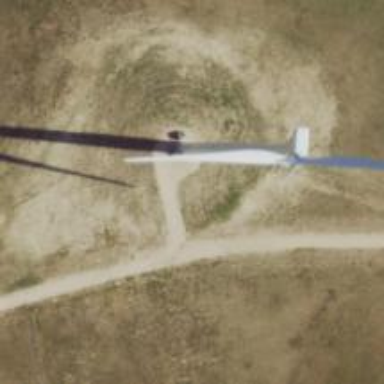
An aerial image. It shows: Wind generator powered by horizontal-axis wind turbine.